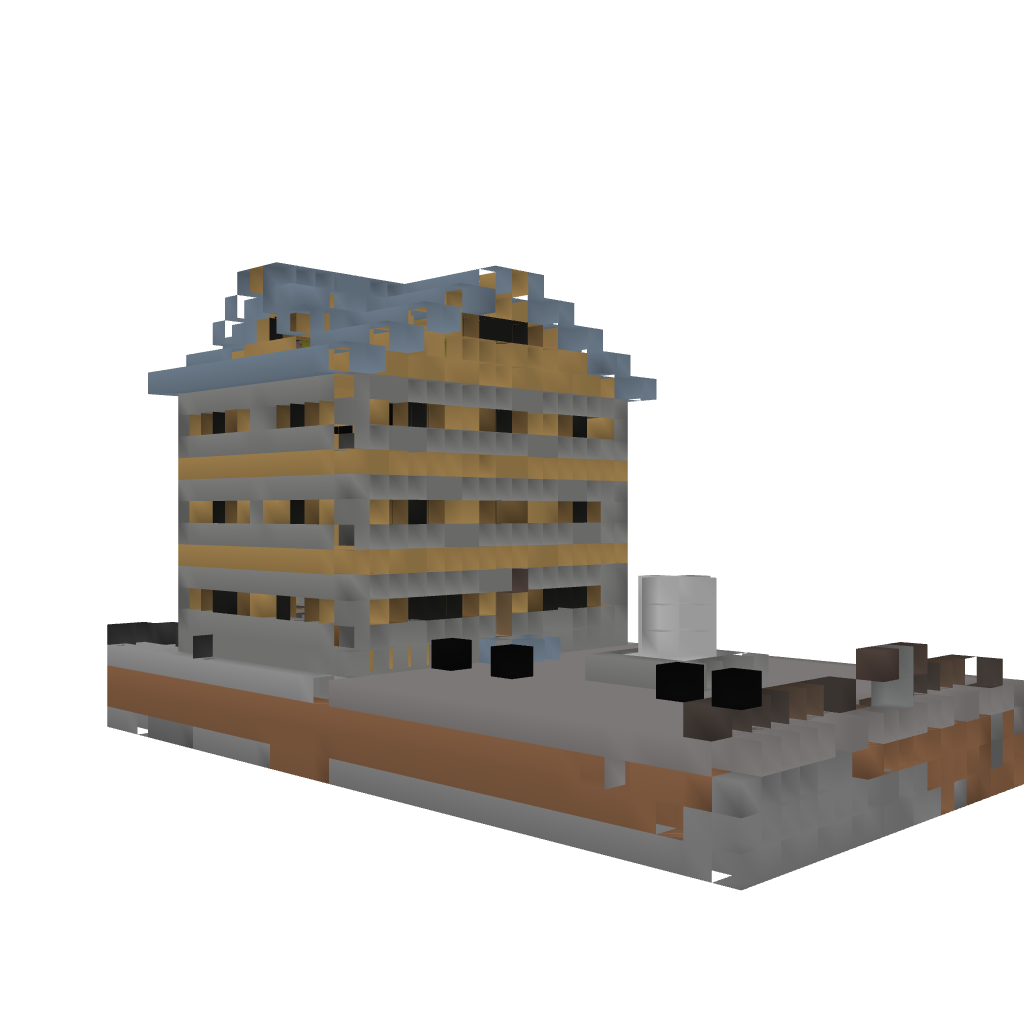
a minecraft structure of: Simple Medieval Inn